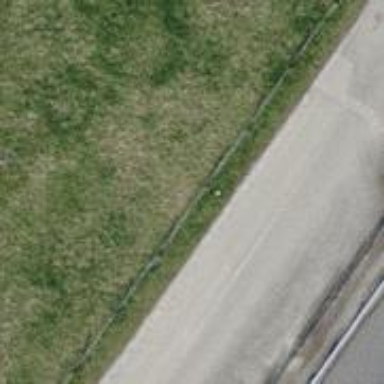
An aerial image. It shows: Asphalt track with grade1 tracktype.